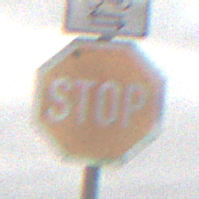
Verkehrszeichen: Stop
Zusatzzeichen oben: RichtungsangabeDurchPfeile9
Umgebung: Outdoor, Nature
Tageszeit: MorningAfternoon
Wetter: Overcast
Licht: Natural
Jahreszeit: NotSpecified
Kontrast: LowContrast